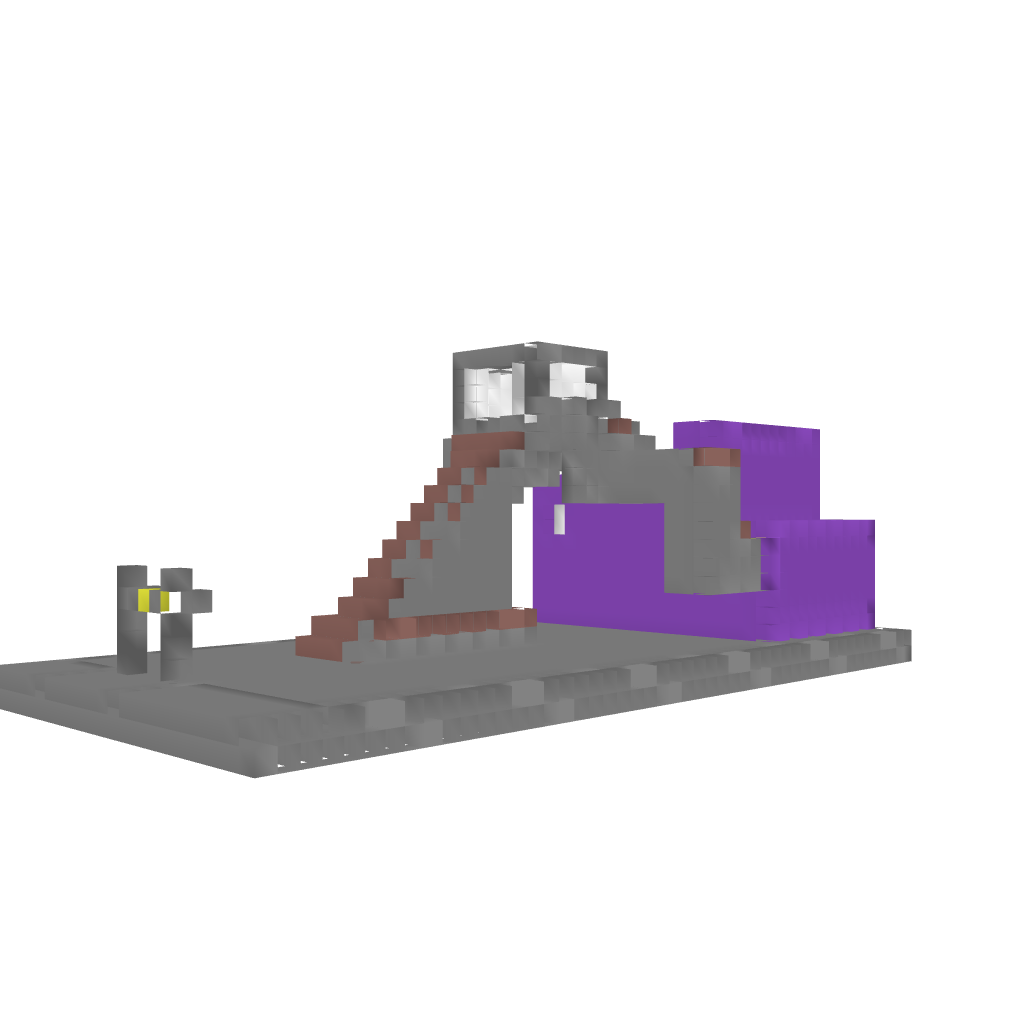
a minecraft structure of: TNT Repeating Cannon bad low quality